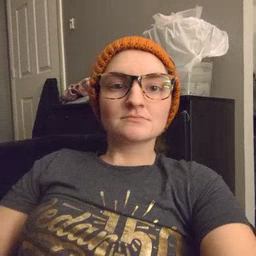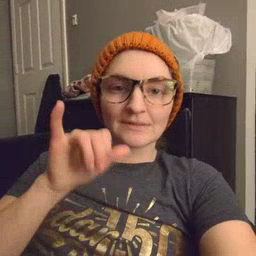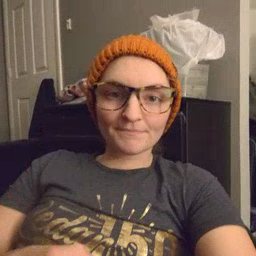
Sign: stay